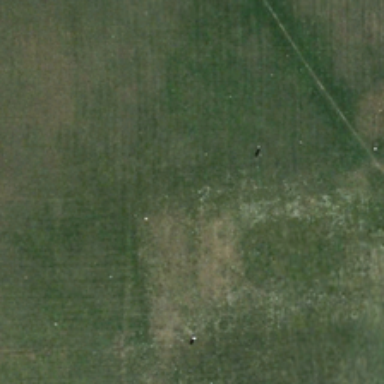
There is a path passing through the meadow .